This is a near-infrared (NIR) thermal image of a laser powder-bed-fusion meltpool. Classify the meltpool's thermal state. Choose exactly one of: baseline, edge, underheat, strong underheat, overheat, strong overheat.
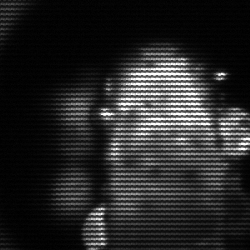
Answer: strong underheat